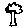
Label: tree